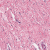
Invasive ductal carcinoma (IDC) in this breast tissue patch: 0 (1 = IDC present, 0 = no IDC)